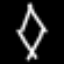
Label: diamond